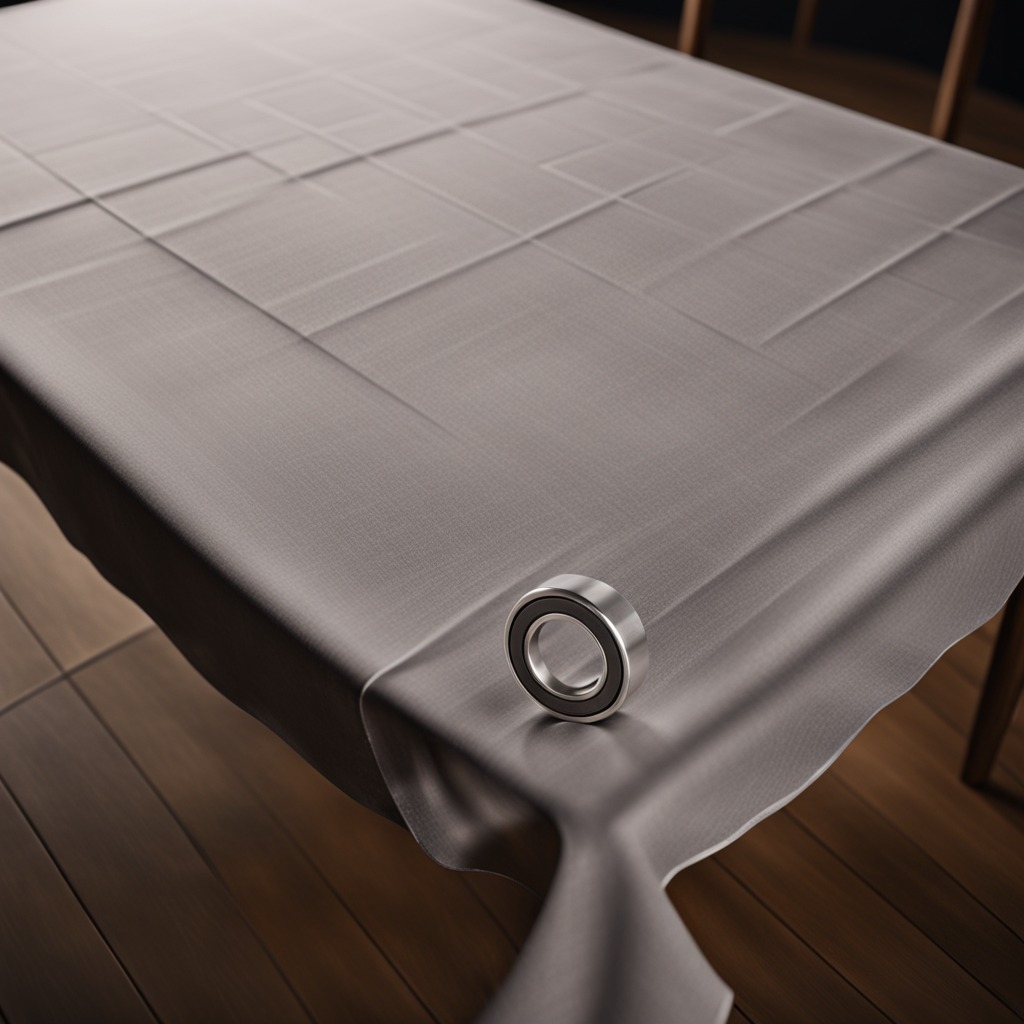
A metal ball bearing is lying on a wooden table inside a workshop at night.